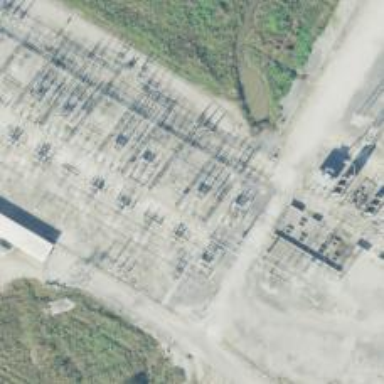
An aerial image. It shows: Switch for power supply.